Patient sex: M
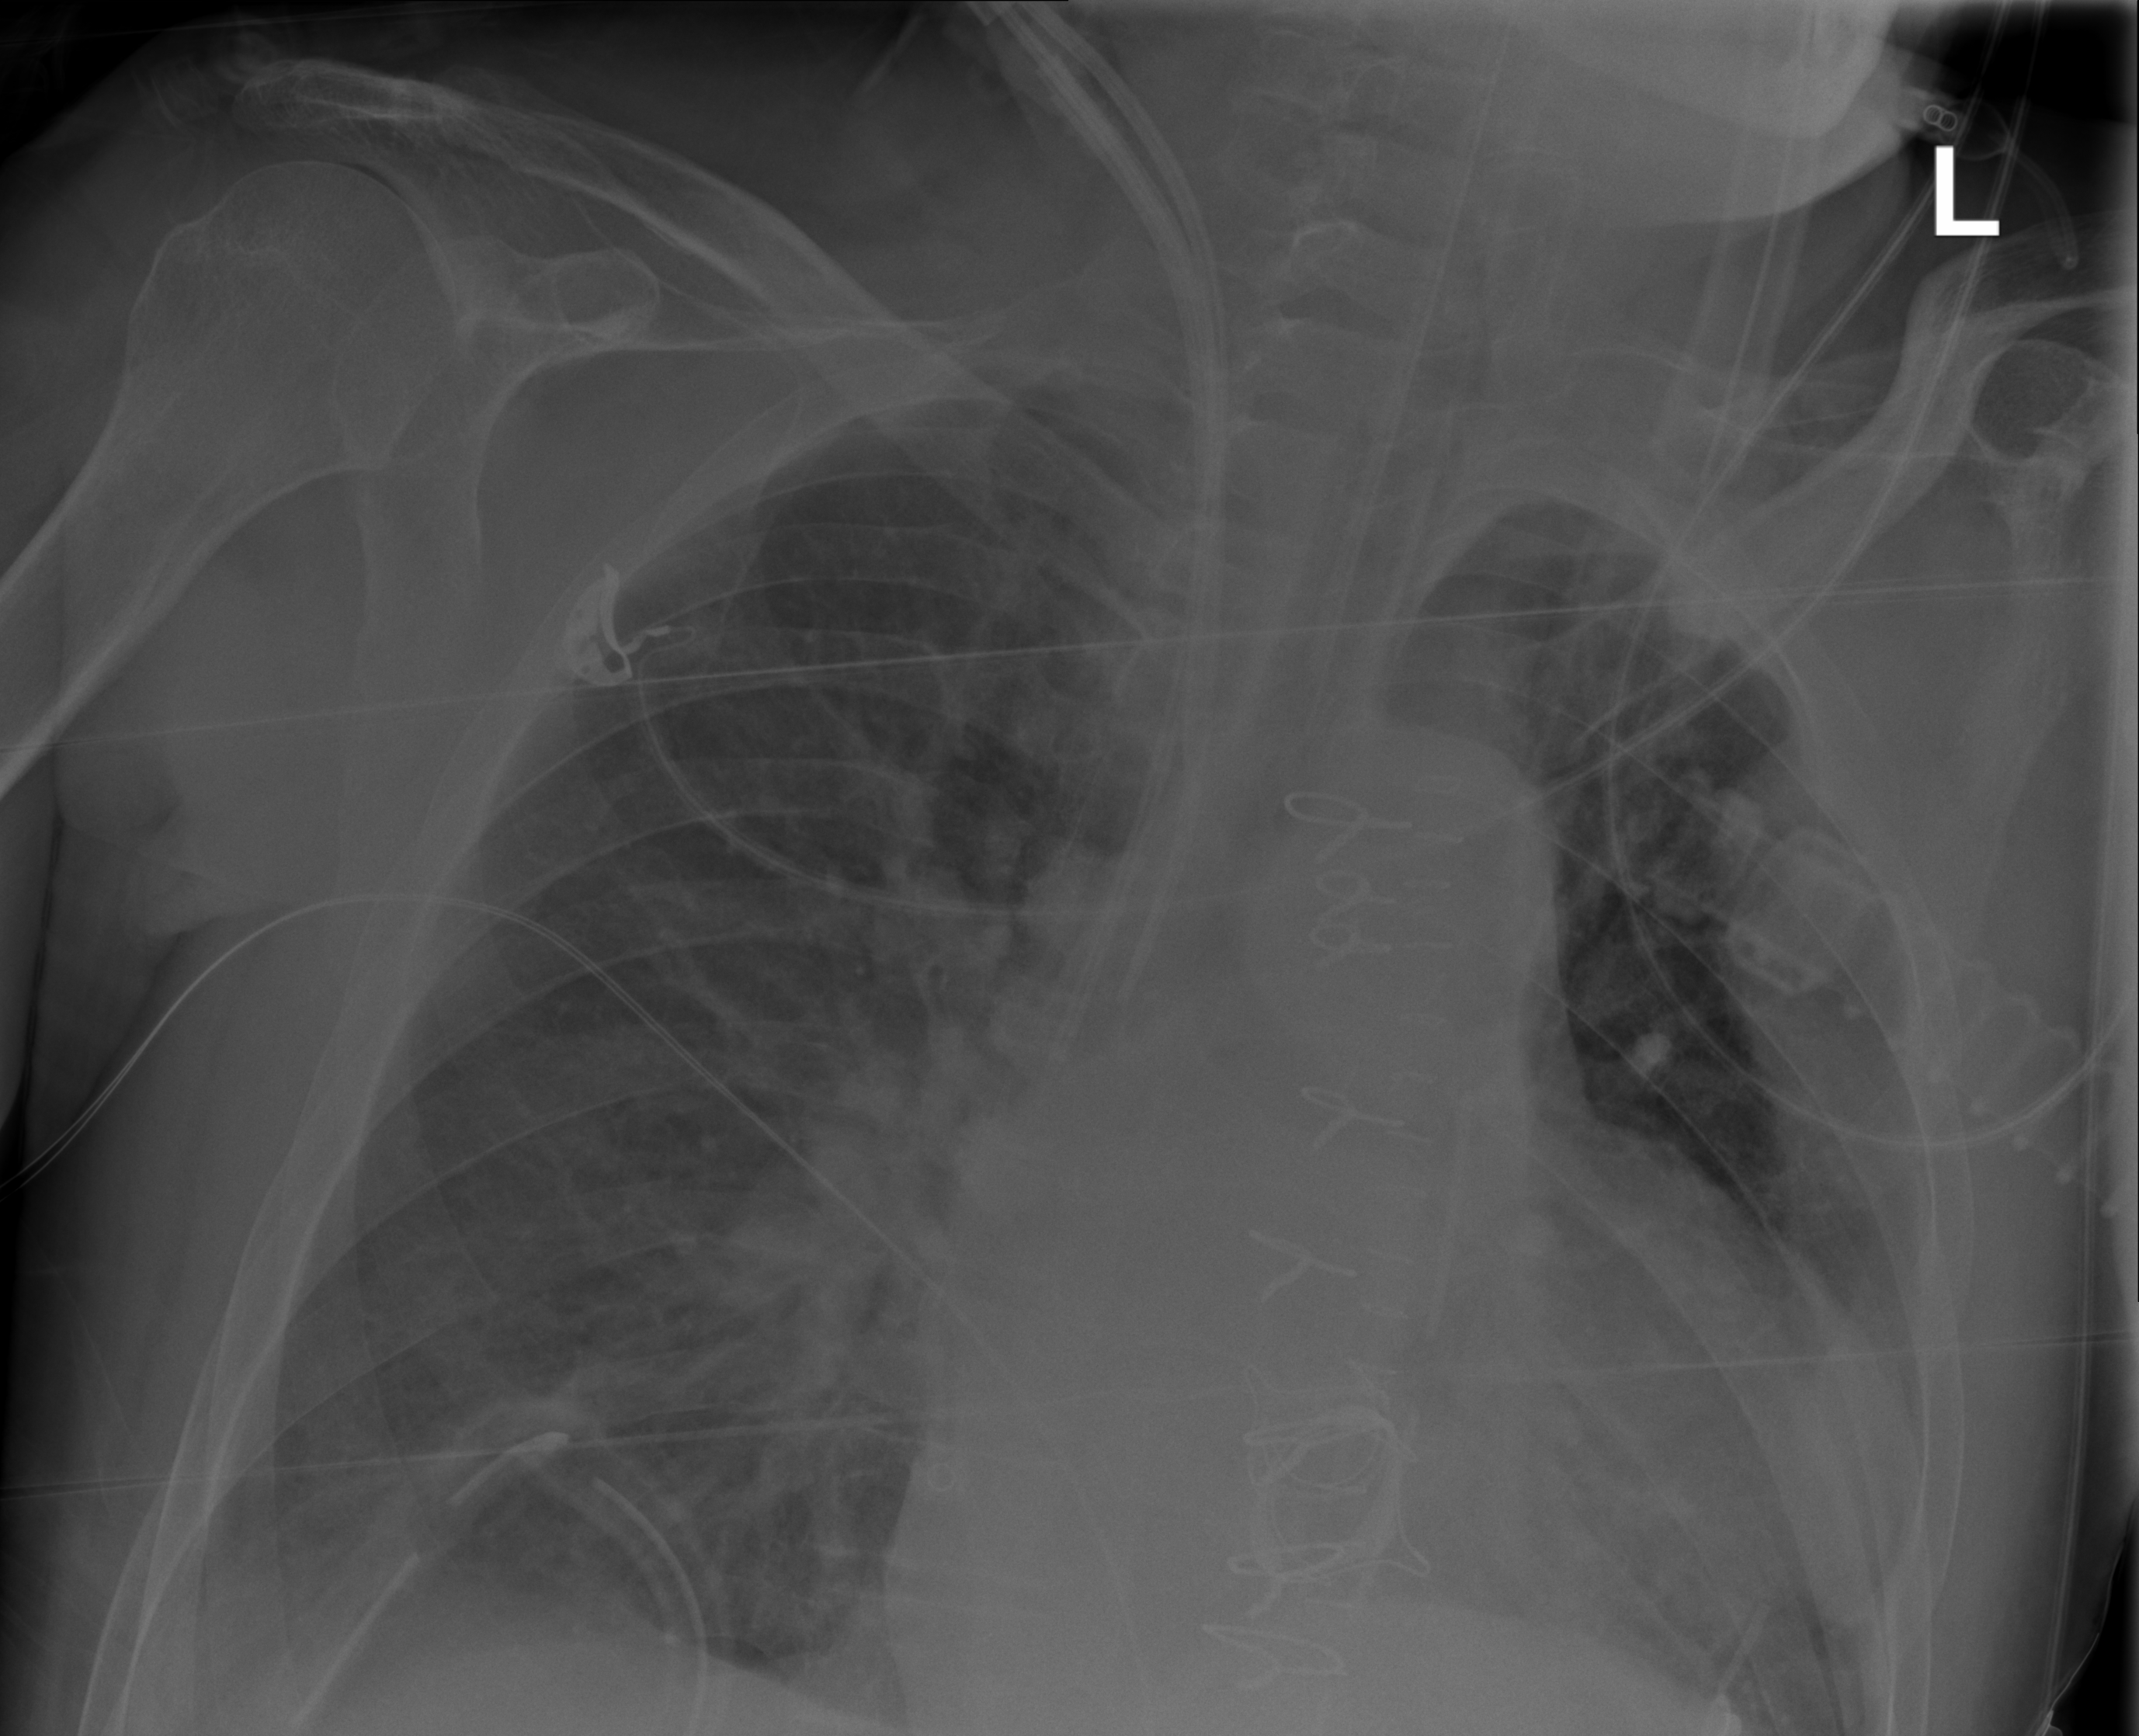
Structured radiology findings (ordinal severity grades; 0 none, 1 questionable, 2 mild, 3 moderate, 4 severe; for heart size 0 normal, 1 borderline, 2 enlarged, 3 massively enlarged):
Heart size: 2
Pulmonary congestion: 2
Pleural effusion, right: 2
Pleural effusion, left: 1
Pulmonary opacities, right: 0
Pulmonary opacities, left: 0
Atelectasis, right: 2
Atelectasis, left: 1